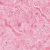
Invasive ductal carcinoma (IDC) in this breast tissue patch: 0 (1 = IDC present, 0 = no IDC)